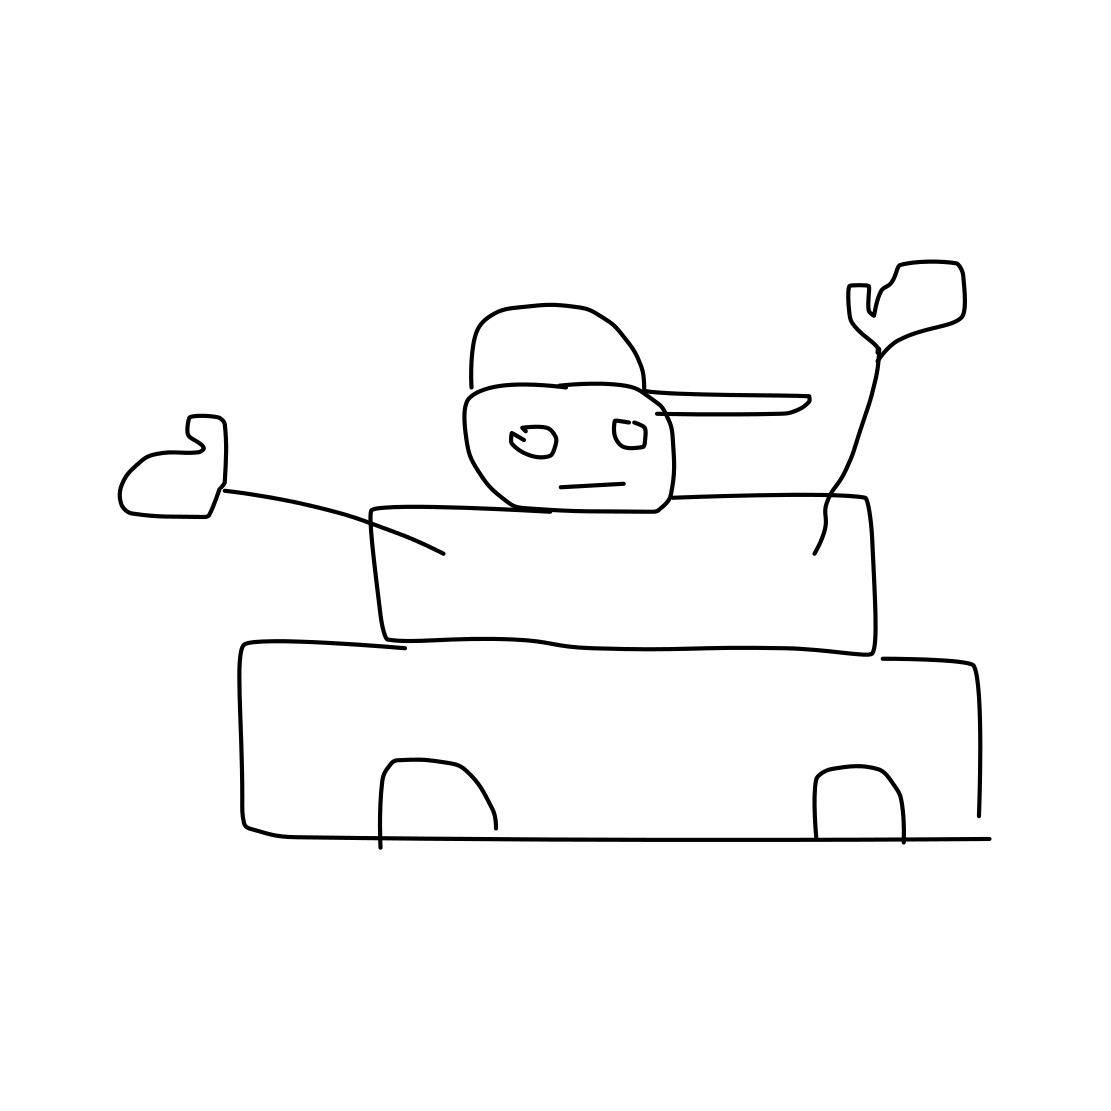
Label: snowman